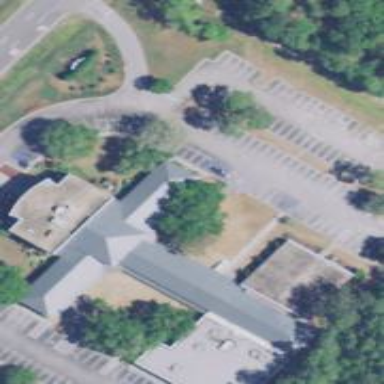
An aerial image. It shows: College building.